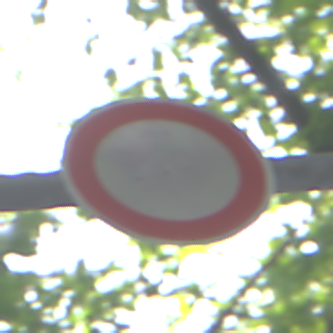
Verkehrszeichen: VerbotFahrzeugeAllerArt
Umgebung: Outdoor, RoadRail
Tageszeit: MorningAfternoon
Wetter: Clear
Licht: Natural
Jahreszeit: NotSpecified
Kontrast: LowContrast